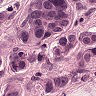
Metastatic tissue present: yes